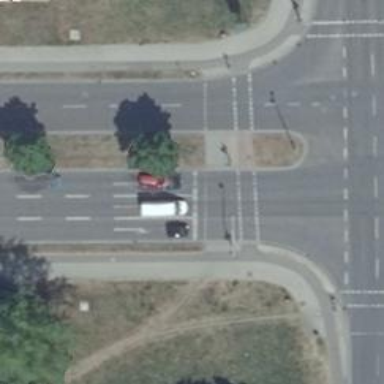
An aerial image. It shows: Road with traffic signals at crossing.